Question: I am trying to use the code from Battlehorse to convert A Google Visualization chart to an image to save to a server. I was able to get this to work on localhost but when I attempt to use it on the Web Server I get the error "canvg is undefined". The Web Server is running IIS 7. I have searched quite a bit and have not been able to find any information regarding this error. Does anyone know what causes this error or how to resolve it?
<URL>

Code Sample:
'''
<html>
<head>
<script type="text/javascript" src="http://canvg.googlecode.com/svn/trunk/rgbcolor.js"></script>
<script type="text/javascript" src="http://canvg.googlecode.com/svn/trunk/canvg.js"></script>
<script type="text/javascript">
function getImgData(chartContainer) {
var chartArea = chartContainer.getElementsByTagName('svg')[0].parentNode;
var svg = chartArea.innerHTML;
var doc = chartContainer.ownerDocument;
var canvas = doc.createElement('canvas');
canvas.setAttribute('width', chartArea.offsetWidth);
canvas.setAttribute('height', chartArea.offsetHeight);
canvas.setAttribute(
'style',
'position: absolute; ' +
'top: ' + (-chartArea.offsetHeight * 2) + 'px;' +
'left: ' + (-chartArea.offsetWidth * 2) + 'px;');
doc.body.appendChild(canvas);
canvg(canvas, svg);
var imgData = canvas.toDataURL("image/png");
canvas.parentNode.removeChild(canvas);
return imgData;}
function alert10() {
try {
var textbox1 = document.getElementById('textbox1');
textbox1.value = getImgData(document.getElementById('chart1_div'));
}
catch (err) {
alert(err.message);
}
}
</script>
</head>
'''
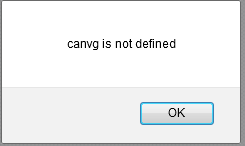
Answer: I figured it out. The problem was that the site was running with SSL enabled and I was calling external script files by http protocols. I had to adjust the external script file references to either use https OR change them to relative like this:
'''
<script type="text/javascript" src="//canvg.googlecode.com/svn/trunk/rgbcolor.js"></script>
<script type="text/javascript" src="//canvg.googlecode.com/svn/trunk/canvg.js"></script>
'''
Using the protocol relative path like "//..." makes sure it will work in both HTTP and HTTPS